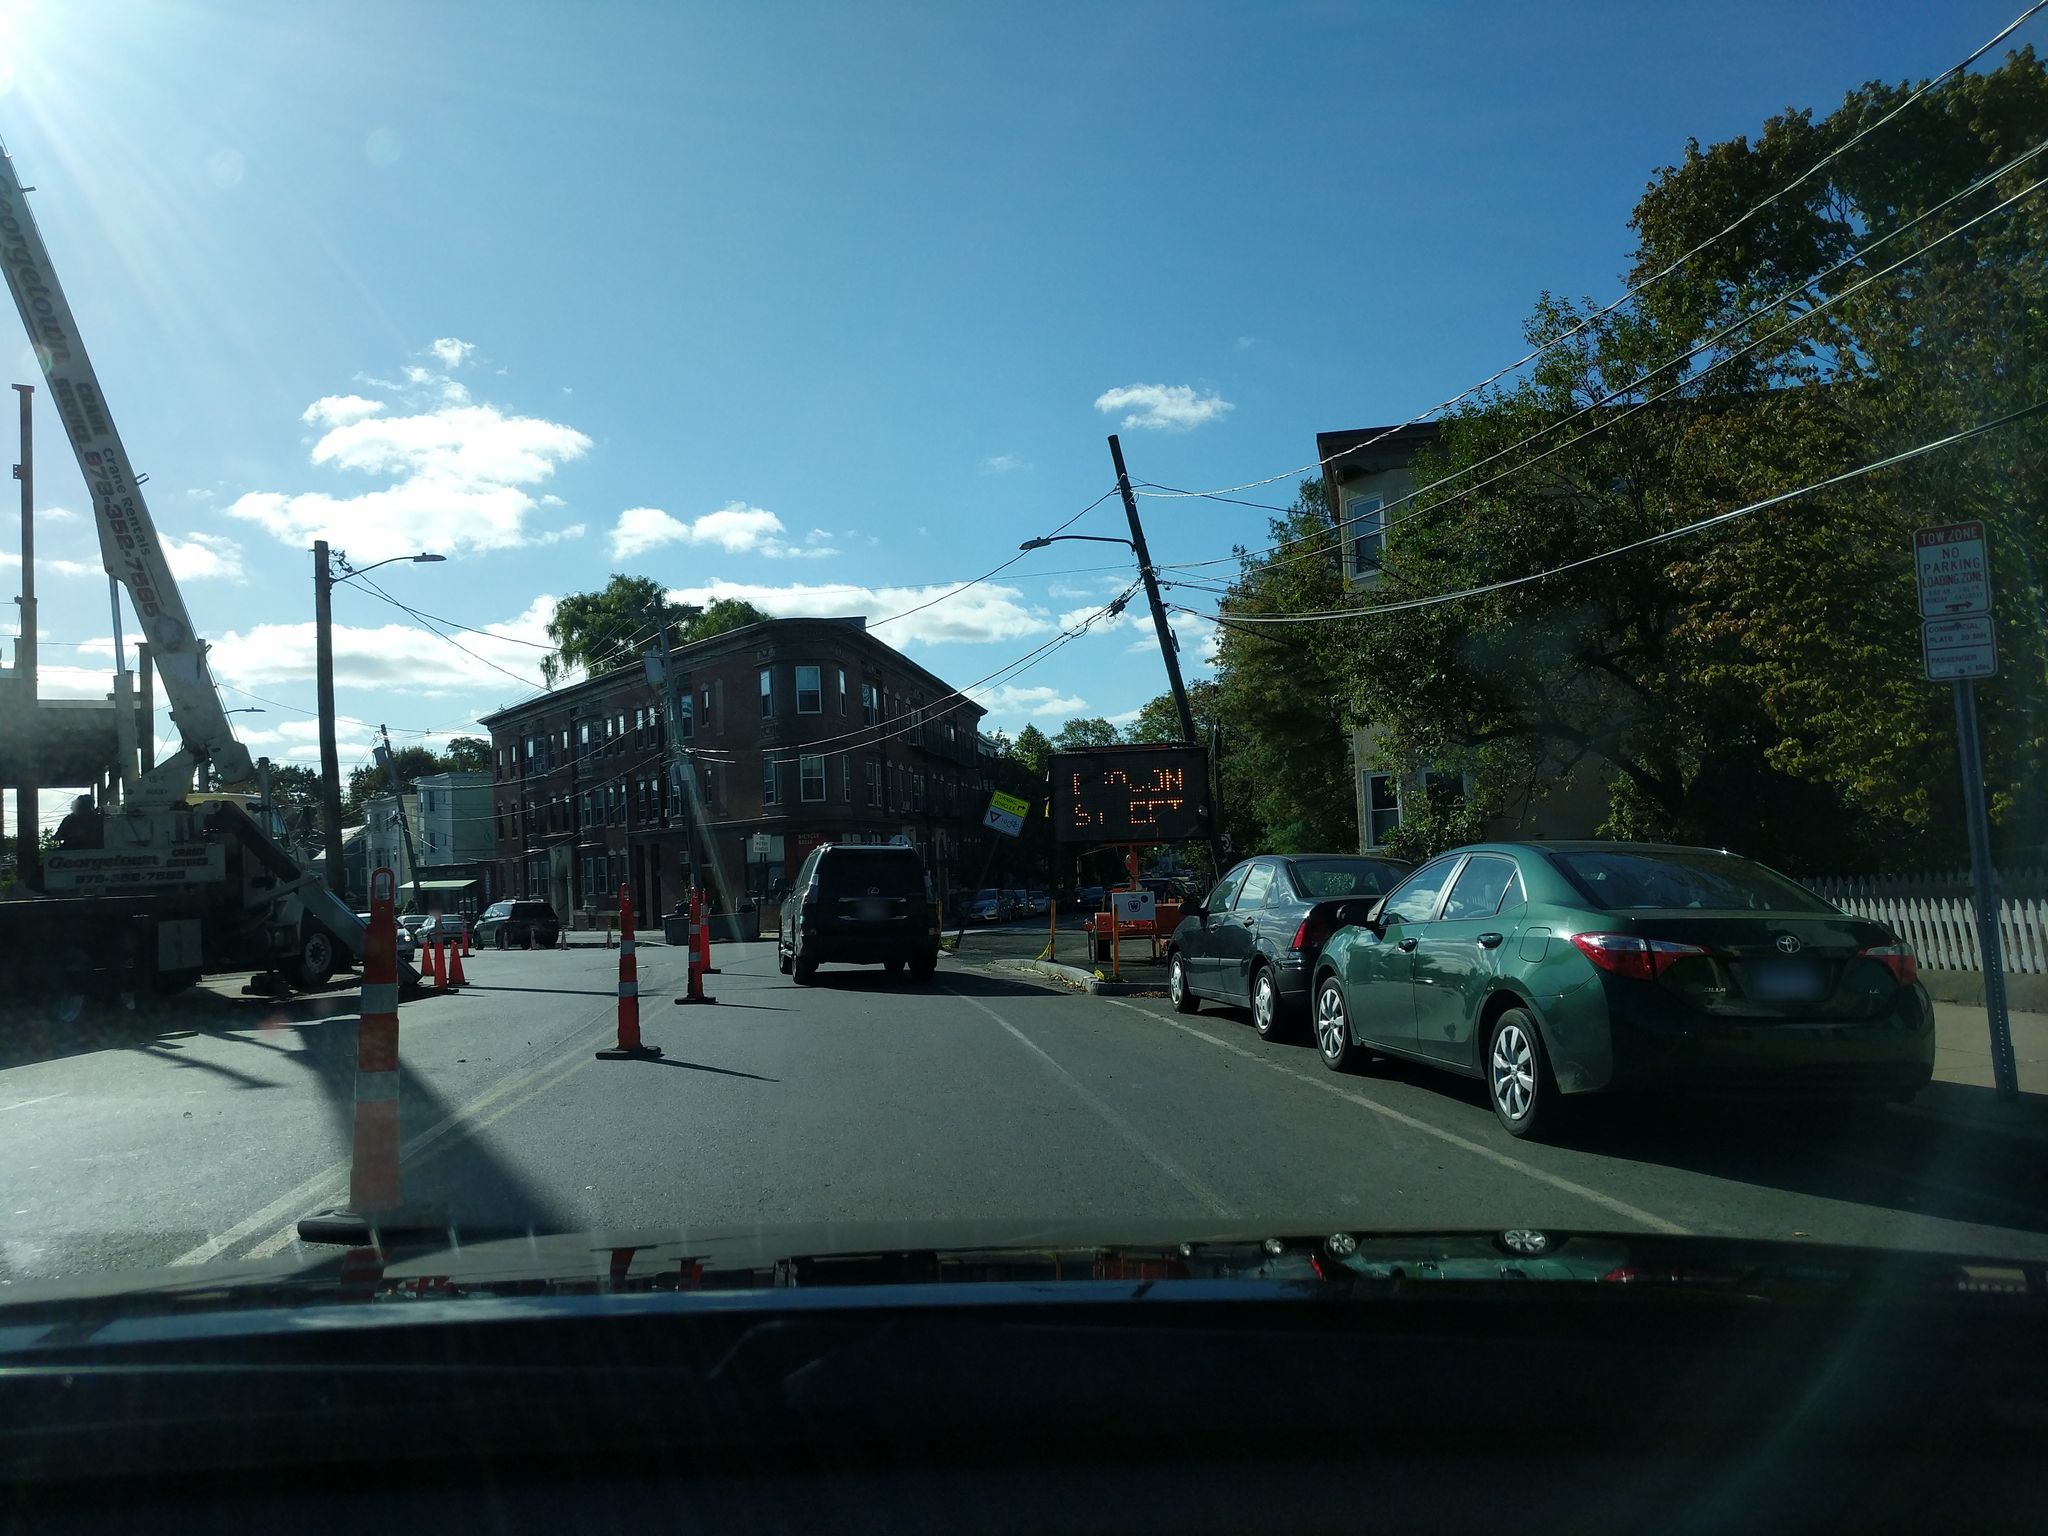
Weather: clear
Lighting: day
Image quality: good
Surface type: driving surface
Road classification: tertiary
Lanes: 2
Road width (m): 21.3
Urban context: urban centre
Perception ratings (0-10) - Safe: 3.03, Lively: 3.85, Beautiful: 4.31, Boring: 4.32, Depressing: 6.75, Wealthy: 1.78